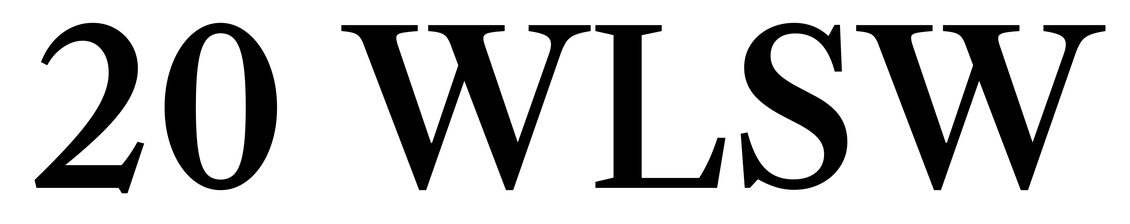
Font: LibreCaslonText_Medium